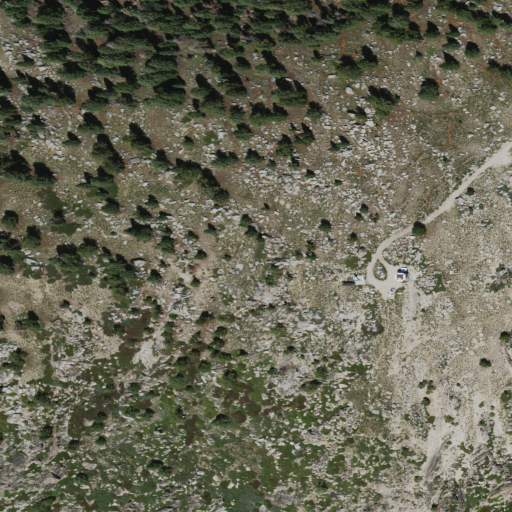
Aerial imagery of mountain in California named Mount Tom containing shrub, evergreen forest, and grassland